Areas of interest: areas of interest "Christ's Creation Church"
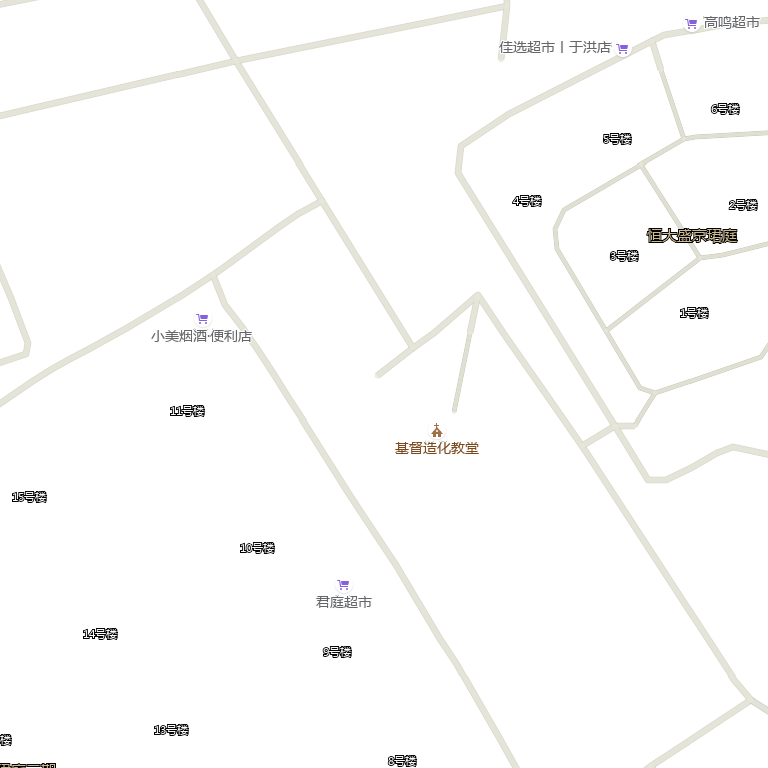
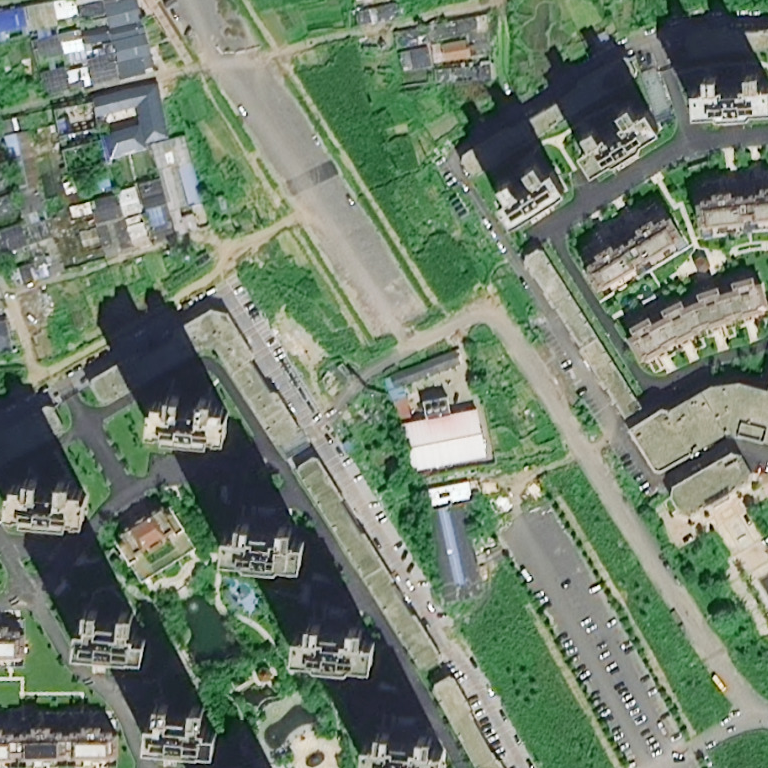